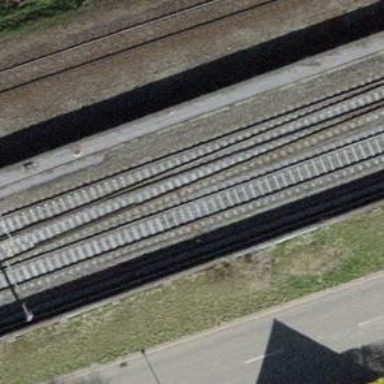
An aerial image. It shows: Railway siding with one electrified track and contact line.